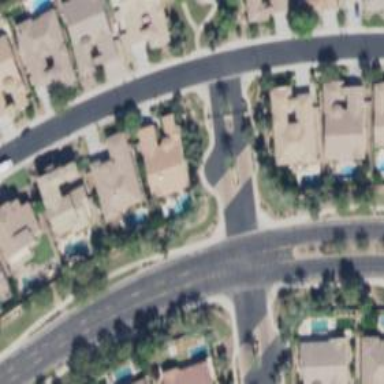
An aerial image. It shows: Road with stop sign.